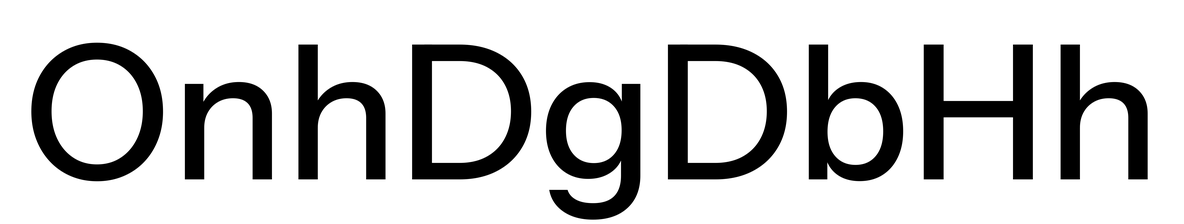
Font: InstrumentSans_Medium